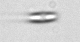
Label: pennate